Question: I would like to add a background color to a specific row(s) in my Google Timeline Chart. I know there's a global setting to set the background of the entire chart, but how would I do this for a specific row. Here's an example of what I mean:
<URL>
I would like the "Willow Room" row (and only that row) to have a background as follows:

Here is a jsfiddle example of the above (without the red background that I'm trying to get): <URL>.
'''
google.charts.load("current", {packages:["timeline"]});
google.charts.setOnLoadCallback(drawChart);
function drawChart() {
var container = document.getElementById('timeline');
var chart = new google.visualization.Timeline(container);
var dataTable = new google.visualization.DataTable();
dataTable.addColumn({ type: 'string', id: 'Platform' });
dataTable.addColumn({ type: 'string', id: 'Status' });
dataTable.addColumn({ type: 'string', role: 'style' });
dataTable.addColumn({ type: 'date', id: 'Start' });
dataTable.addColumn({ type: 'date', id: 'End' });
// set the background of a missing item
dataTable.addRows([
[ 'Magnolia Room', '', null, new Date(0,0,0,12,0,0), new Date(0,0,0,13,30,0) ],
[ 'Magnolia Room', '', null, new Date(0,0,0,14,0,0), new Date(0,0,0,15,30,0) ],
[ 'Willow Room', '', 'error', new Date(0,0,0,12,30,0), new Date(0,0,0,14,0,0) ],
[ 'X Room', '', 'opacity: 0', new Date(0,0,0,0,0,0), new Date(0,0,1,0,0,0)]]);
var options = {
timeline: { colorByRowLabel: true },
backgroundColor: '#ffd'
};
chart.draw(dataTable, {
hAxis: {
minValue: new Date(0,0,0,0,0,0),
maxValue: new Date(0,0,0,24,0,0),
}
});
}
'''
'''
<script type="text/javascript" src="https://www.gstatic.com/charts/loader.js"></script>
<div id="timeline" style="height: 180px;"></div>
'''
How would I add in a background color for a specific row based on the "style" setting of that row (or if there's a better way to give it a class or something.) For example in the above code the style is called "error" for the "Willow Room" item.
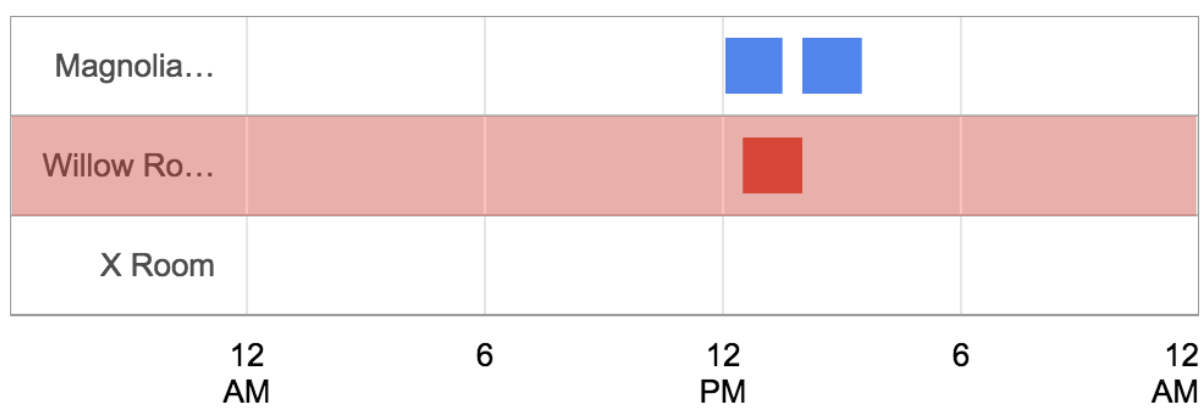
Answer: there are no options for styling a specific bar on the timeline chart.
and the <URL> does not support the ''style'' role, only the ''tooltip'' role.
but we can still use the data table column to specify the rows.
and we'll need to change their color manually, on the chart's ''ready'' event.
the thing that makes this difficult, the chart will combine data table rows onto a single bar,
depending on the row label or even possibly the date range.
so the number of bars in the chart will not always match the number of bars in the data table.
however, they will be drawn in the same order as found in the data table.
as such, we must first find the corresponding data table row for the label.
then check to see if the label's row has an error.
then find the bar with the same index as the label and change the color.
see following working snippet...
'''
google.charts.load('current', {
packages:['timeline']
}).then(function () {
var container = document.getElementById('timeline');
var chart = new google.visualization.Timeline(container);
var dataTable = new google.visualization.DataTable();
dataTable.addColumn({ type: 'string', id: 'Platform' });
dataTable.addColumn({ type: 'string', id: 'Status' });
dataTable.addColumn({ type: 'string', role: 'style' });
dataTable.addColumn({ type: 'date', id: 'Start' });
dataTable.addColumn({ type: 'date', id: 'End' });
dataTable.addRows([
['Magnolia Room', '', null, new Date(0,0,0,12,0,0), new Date(0,0,0,13,30,0)],
['Magnolia Room', '', null, new Date(0,0,0,14,0,0), new Date(0,0,0,15,30,0)],
['Willow Room', '', 'error', new Date(0,0,0,12,30,0), new Date(0,0,0,14,0,0)],
['X Room', '', null, new Date(0,0,0,0,0,0), new Date(0,0,1,0,0,0)]
]);
var options = {
timeline: {colorByRowLabel: true},
backgroundColor: '#ffd',
height: 180
};
// change bar color for errors
google.visualization.events.addListener(chart, 'ready', function() {
var rows;
var barIndex;
var labelIndex = 0;
var labels = container.getElementsByTagName('text');
Array.prototype.forEach.call(labels, function(label) {
// process bar labels
if (label.getAttribute('text-anchor') === 'end') {
// find data rows for label
rows = dataTable.getFilteredRows([{
column: 0,
test: function (value) {
var labelFound;
var labelText;
// chart will cutoff label if not enough width
if (label.textContent.indexOf('...') > -1) {
labelText = label.textContent.replace('...', '');
labelFound = (value.indexOf(labelText) > -1);
} else {
labelText = label.textContent;
labelFound = (value === labelText);
}
return labelFound;
}
}]);
if (rows.length > 0) {
// process label rows
rows.forEach(function (rowIndex) {
// check if row has error
if (dataTable.getValue(rowIndex, 2) === 'error') {
// change color of label
label.setAttribute('fill', '#c62828');
// change color of bar
barIndex = 0;
var bars = container.getElementsByTagName('rect');
Array.prototype.forEach.call(bars, function(bar) {
if ((bar.getAttribute('x') === '0') && (bar.getAttribute('stroke-width') === '0')) {
if (barIndex === labelIndex) {
bar.setAttribute('fill', '#ffcdd2');
}
barIndex++;
}
});
}
});
}
labelIndex++;
}
});
});
chart.draw(dataTable, {
hAxis: {
minValue: new Date(0,0,0,0,0,0),
maxValue: new Date(0,0,0,24,0,0)
}
});
});
'''
'''
#timeline svg g text {
font-weight: normal !important;
}
'''
'''
<script src="https://www.gstatic.com/charts/loader.js"></script>
<div id="timeline"></div>
'''